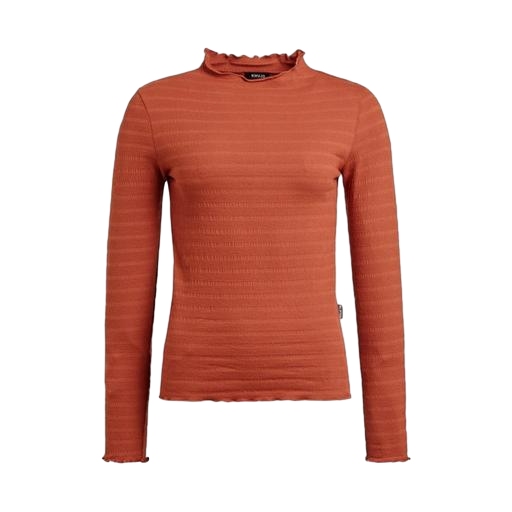
multicolor vero moda rust high neck blouse, high-neck top, brown femme long-sleeve top, white background